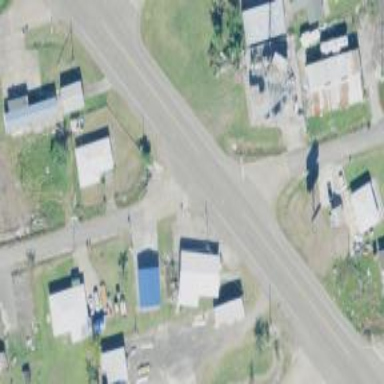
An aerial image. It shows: Primary road with asphalt surface.